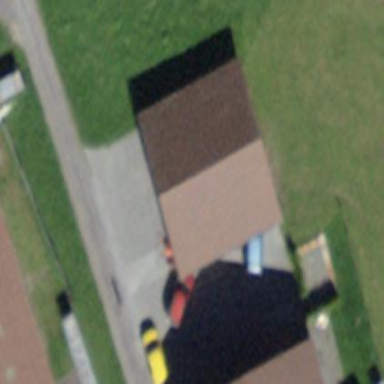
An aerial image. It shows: View of roof of building.